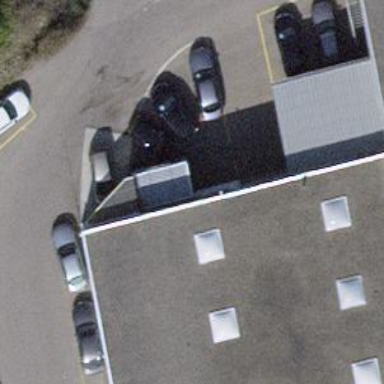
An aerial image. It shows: Car wash facility.